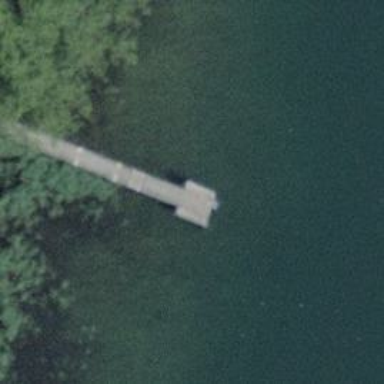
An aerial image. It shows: Man-made pier.